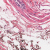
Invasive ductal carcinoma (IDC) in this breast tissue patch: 0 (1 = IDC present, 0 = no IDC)